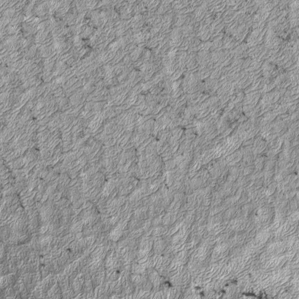
Label: frost